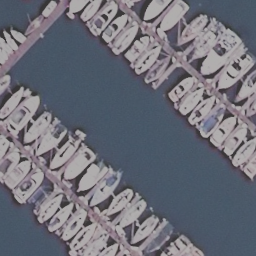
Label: harbor